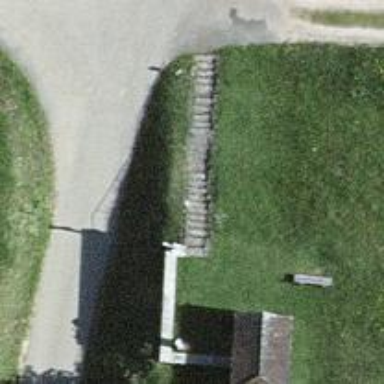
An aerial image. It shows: Wayside cross with historic significance.